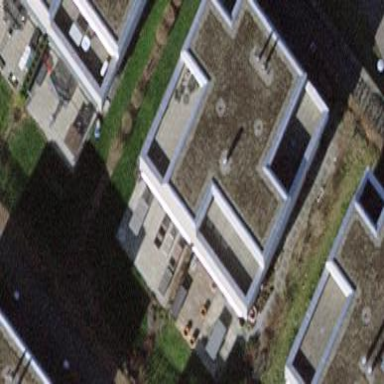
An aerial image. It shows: Terrace building.